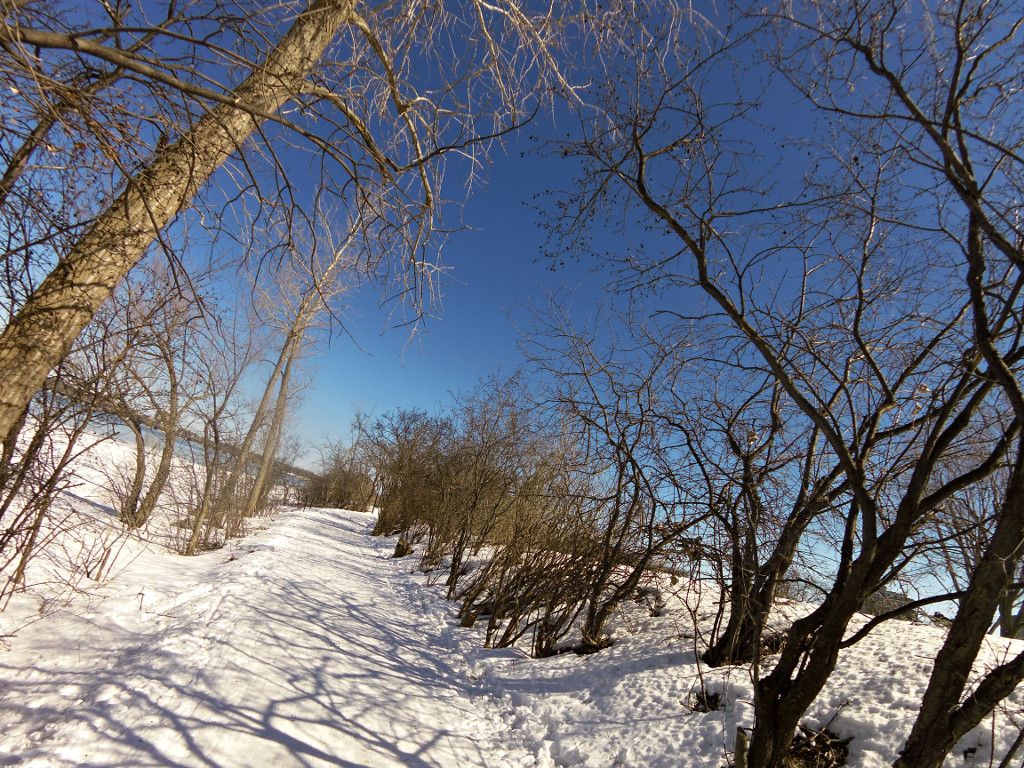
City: ottawa-gatineau